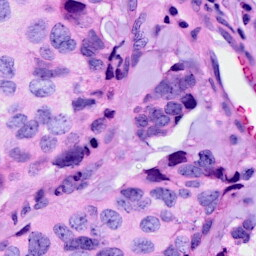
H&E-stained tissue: Breast